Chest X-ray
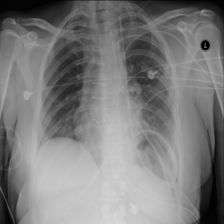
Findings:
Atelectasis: negative
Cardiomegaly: negative
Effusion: negative
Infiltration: negative
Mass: negative
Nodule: negative
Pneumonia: negative
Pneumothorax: negative
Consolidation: negative
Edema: negative
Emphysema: negative
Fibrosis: negative
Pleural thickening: positive
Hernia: negative